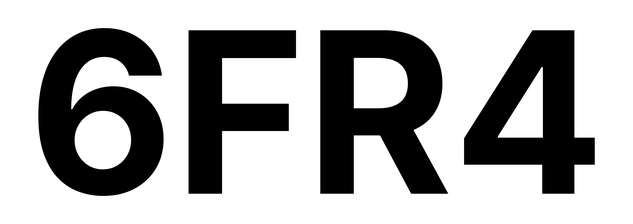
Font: Inter_Bold